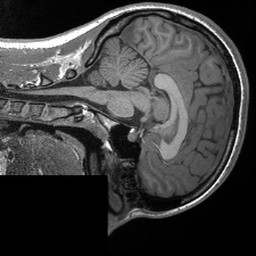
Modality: T1w
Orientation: sagittal
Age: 22
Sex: female